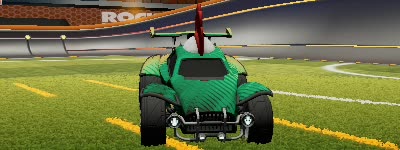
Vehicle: octane